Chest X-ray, AP view. Patient: 19 years old, sex M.
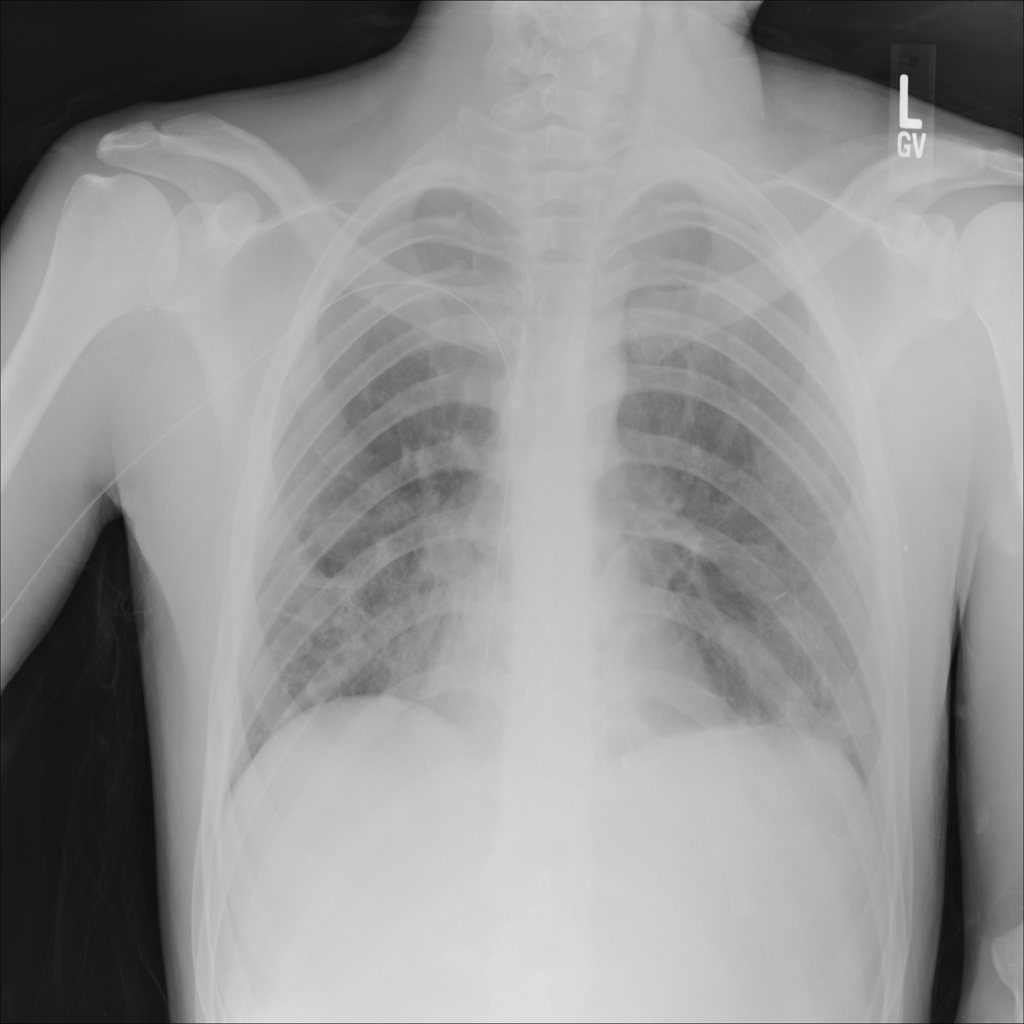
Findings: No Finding